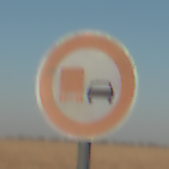
Verkehrszeichen: UeberholverbotKraftfahrzeuge
Umgebung: Outdoor, Nature
Tageszeit: SunriseSunset
Wetter: Clear
Licht: Natural
Jahreszeit: NotSpecified
Kontrast: HighContrast